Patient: sex M, age 35
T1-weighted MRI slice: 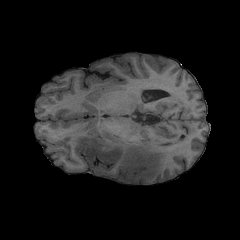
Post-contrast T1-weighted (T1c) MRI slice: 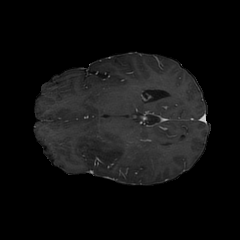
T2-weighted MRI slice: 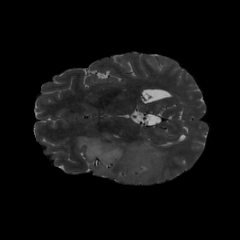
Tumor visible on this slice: yes
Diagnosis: Astrocytoma, IDH-mutant
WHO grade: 4